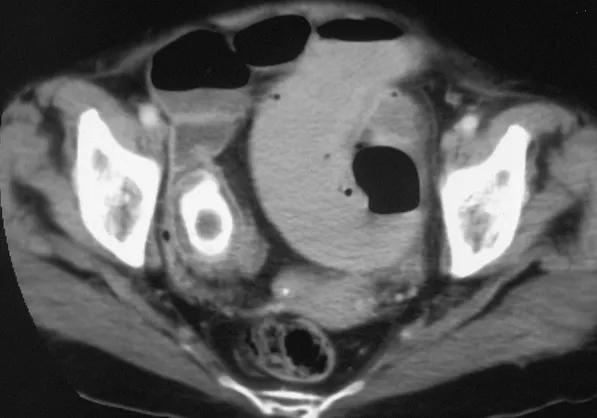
CT scan case 1: The gallstone is clearly detectable within the lumen of ileus.
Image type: radiology (ct)